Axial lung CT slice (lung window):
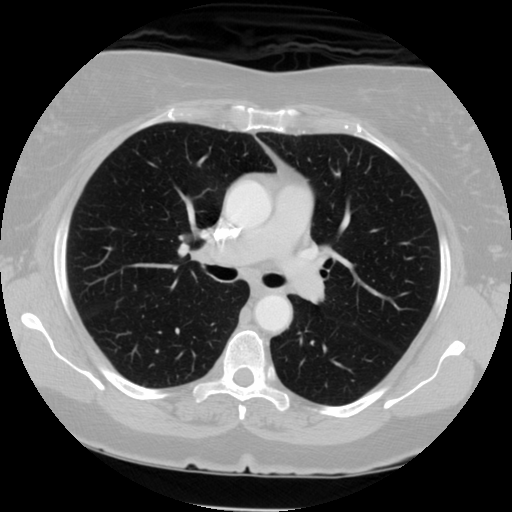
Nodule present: no